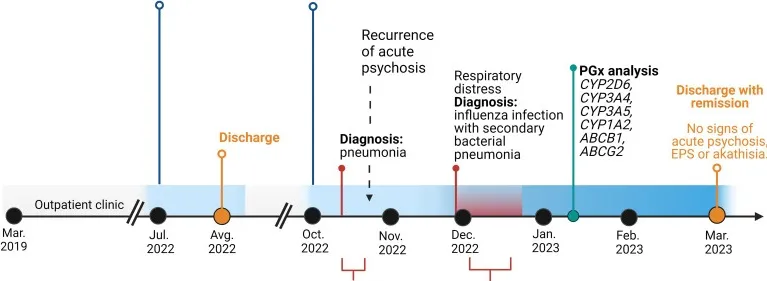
Time course of the treatment. EPS, extrapyramidal symptom. Created with.
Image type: chart (chart)